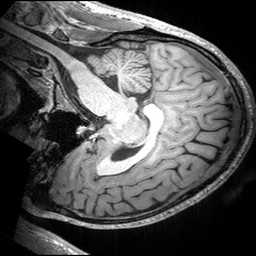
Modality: T1w
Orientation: sagittal
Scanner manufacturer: siemens
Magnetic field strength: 3 T
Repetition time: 2.53 s
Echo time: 0.00299 s